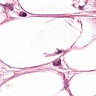
Metastatic tissue present: yes